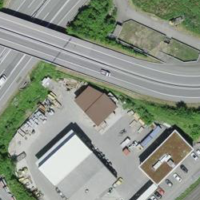
EUNIS habitat code: 57
Species observed at this site:
Milvus milvus